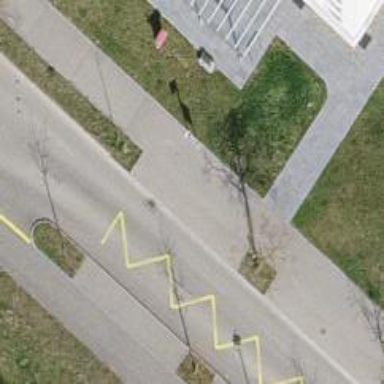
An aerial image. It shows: Bus stop with platform for public transport.